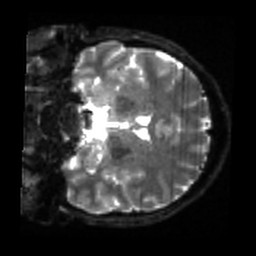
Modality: sbref
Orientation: coronal
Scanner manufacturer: siemens
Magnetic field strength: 3 T
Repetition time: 4 s
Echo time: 0.0594 s